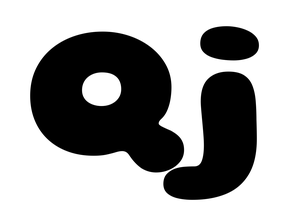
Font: Gluten_ExtraBold